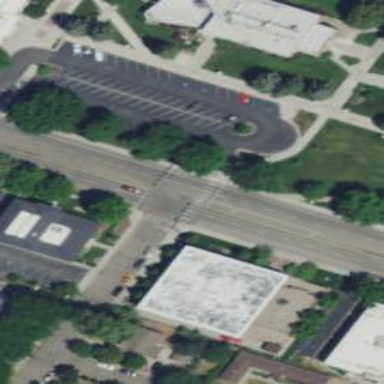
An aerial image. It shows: Tertiary road with asphalt surface and separate sidewalk.